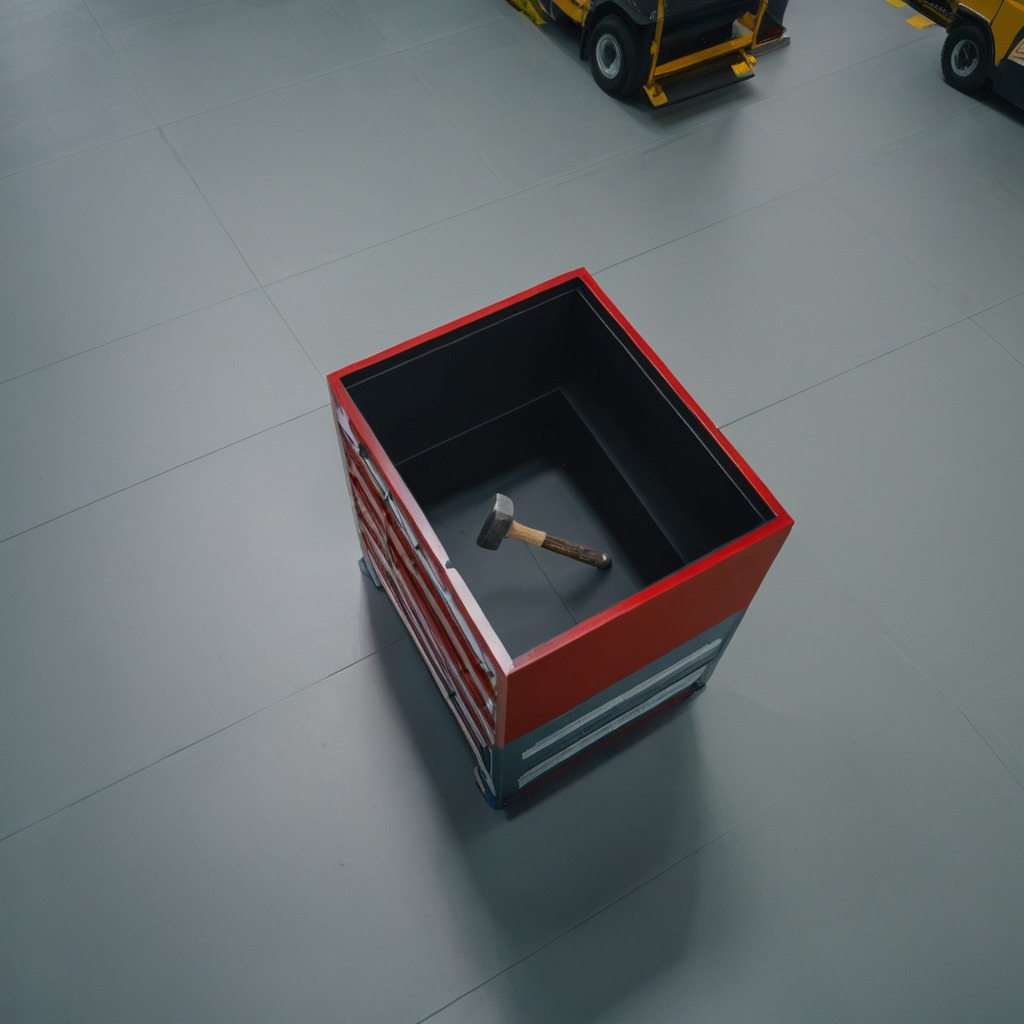
A hammer lying on the toolbox surface in an airplane hangar workshop 8K